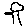
Label: tree